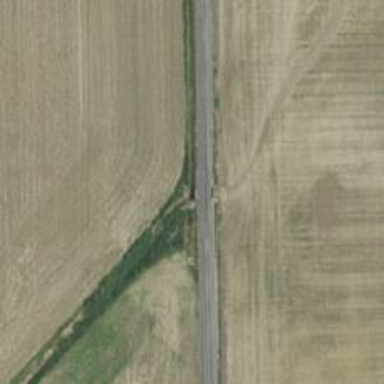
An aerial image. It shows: Culvert tunnel.